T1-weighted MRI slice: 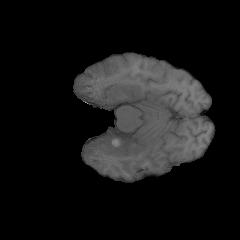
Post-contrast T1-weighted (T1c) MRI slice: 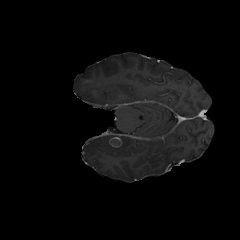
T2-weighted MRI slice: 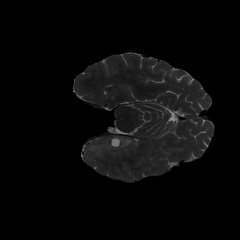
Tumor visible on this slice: yes